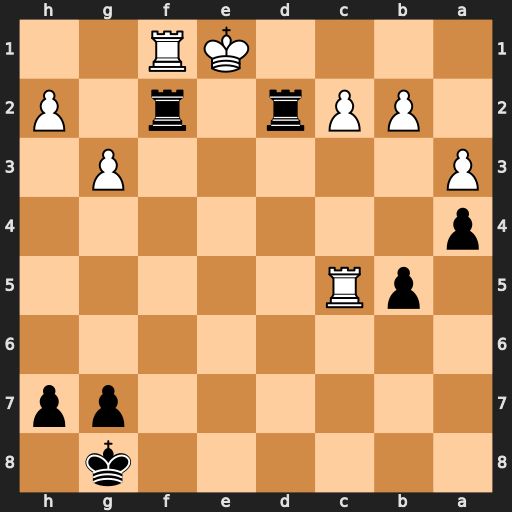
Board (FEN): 6k1/6pp/8/1pR5/p7/P5P1/1PPr1r1P/4KR2
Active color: b
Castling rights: -
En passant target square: -
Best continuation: Rfe2#